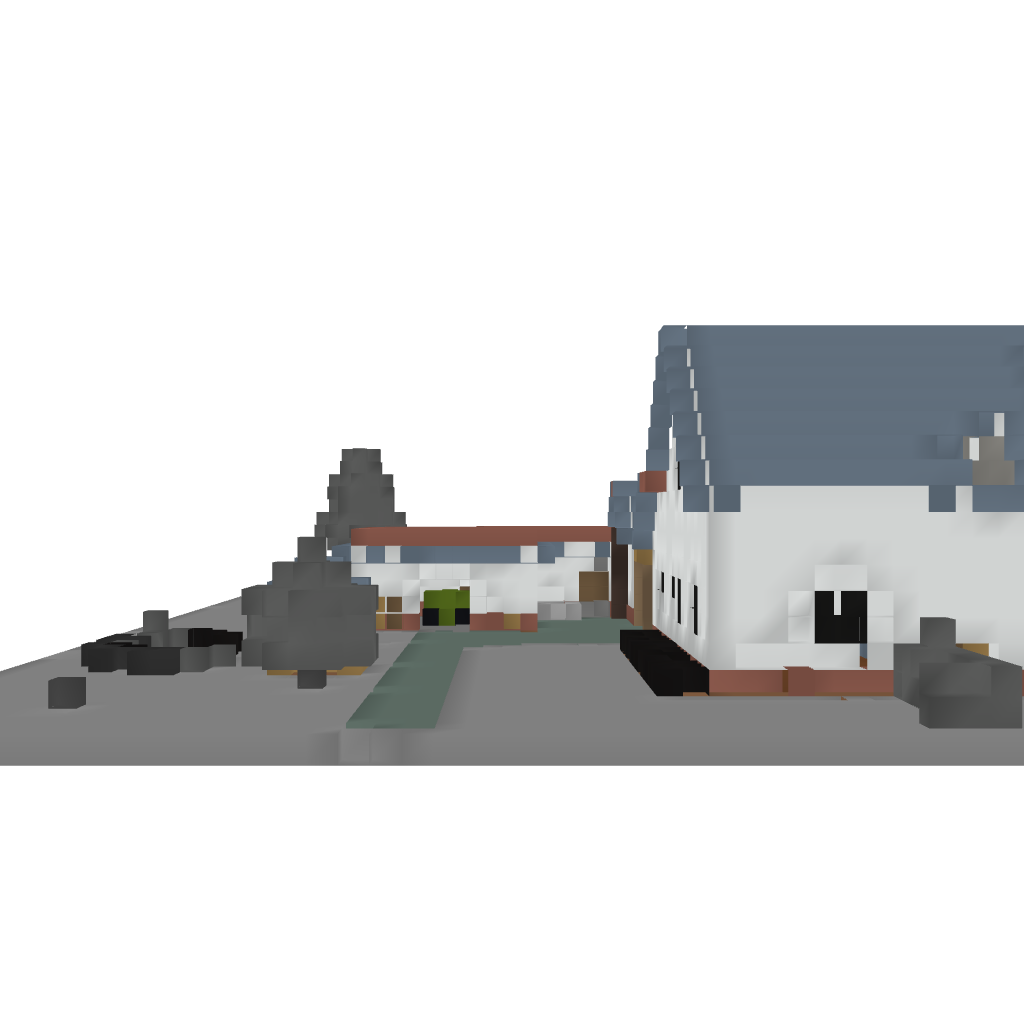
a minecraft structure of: Beautiful House